Aerial crown-view tile of a tropical tree (Barro Colorado Island, Panama), acquired 20240611:
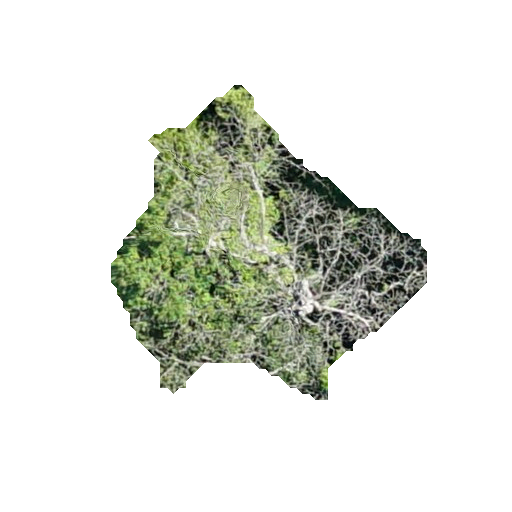
Species: Tabebuia rosea
GBIF accepted scientific name: Tabebuia rosea
Crown area: 90.455 m²